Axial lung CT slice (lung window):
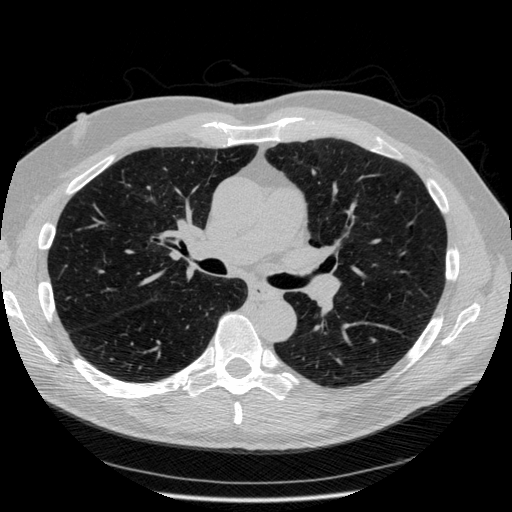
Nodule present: no